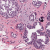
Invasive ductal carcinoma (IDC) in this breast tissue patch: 0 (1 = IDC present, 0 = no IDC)